This time-frequency spectrogram was computed from a bearing vibration snapshot; brighter regions carry more energy. Diagnose the bearing from this image, choosing from: normal, inner_race, outer_race, ball.
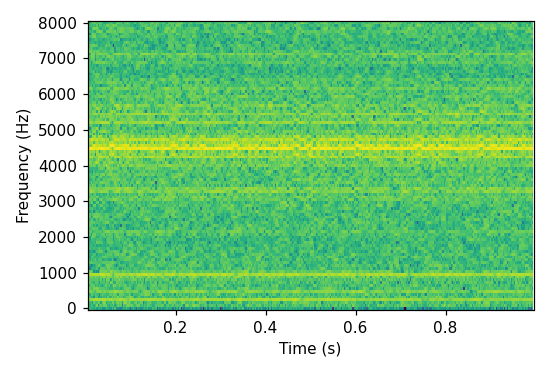
Answer: outer_race